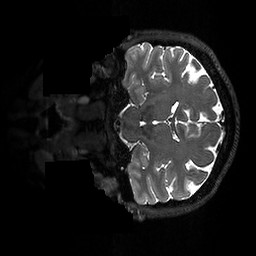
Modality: T2w
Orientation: coronal
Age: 54
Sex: female
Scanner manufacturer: ge
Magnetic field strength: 3 T
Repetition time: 3.202 s
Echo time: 0.06609 s